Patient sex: M
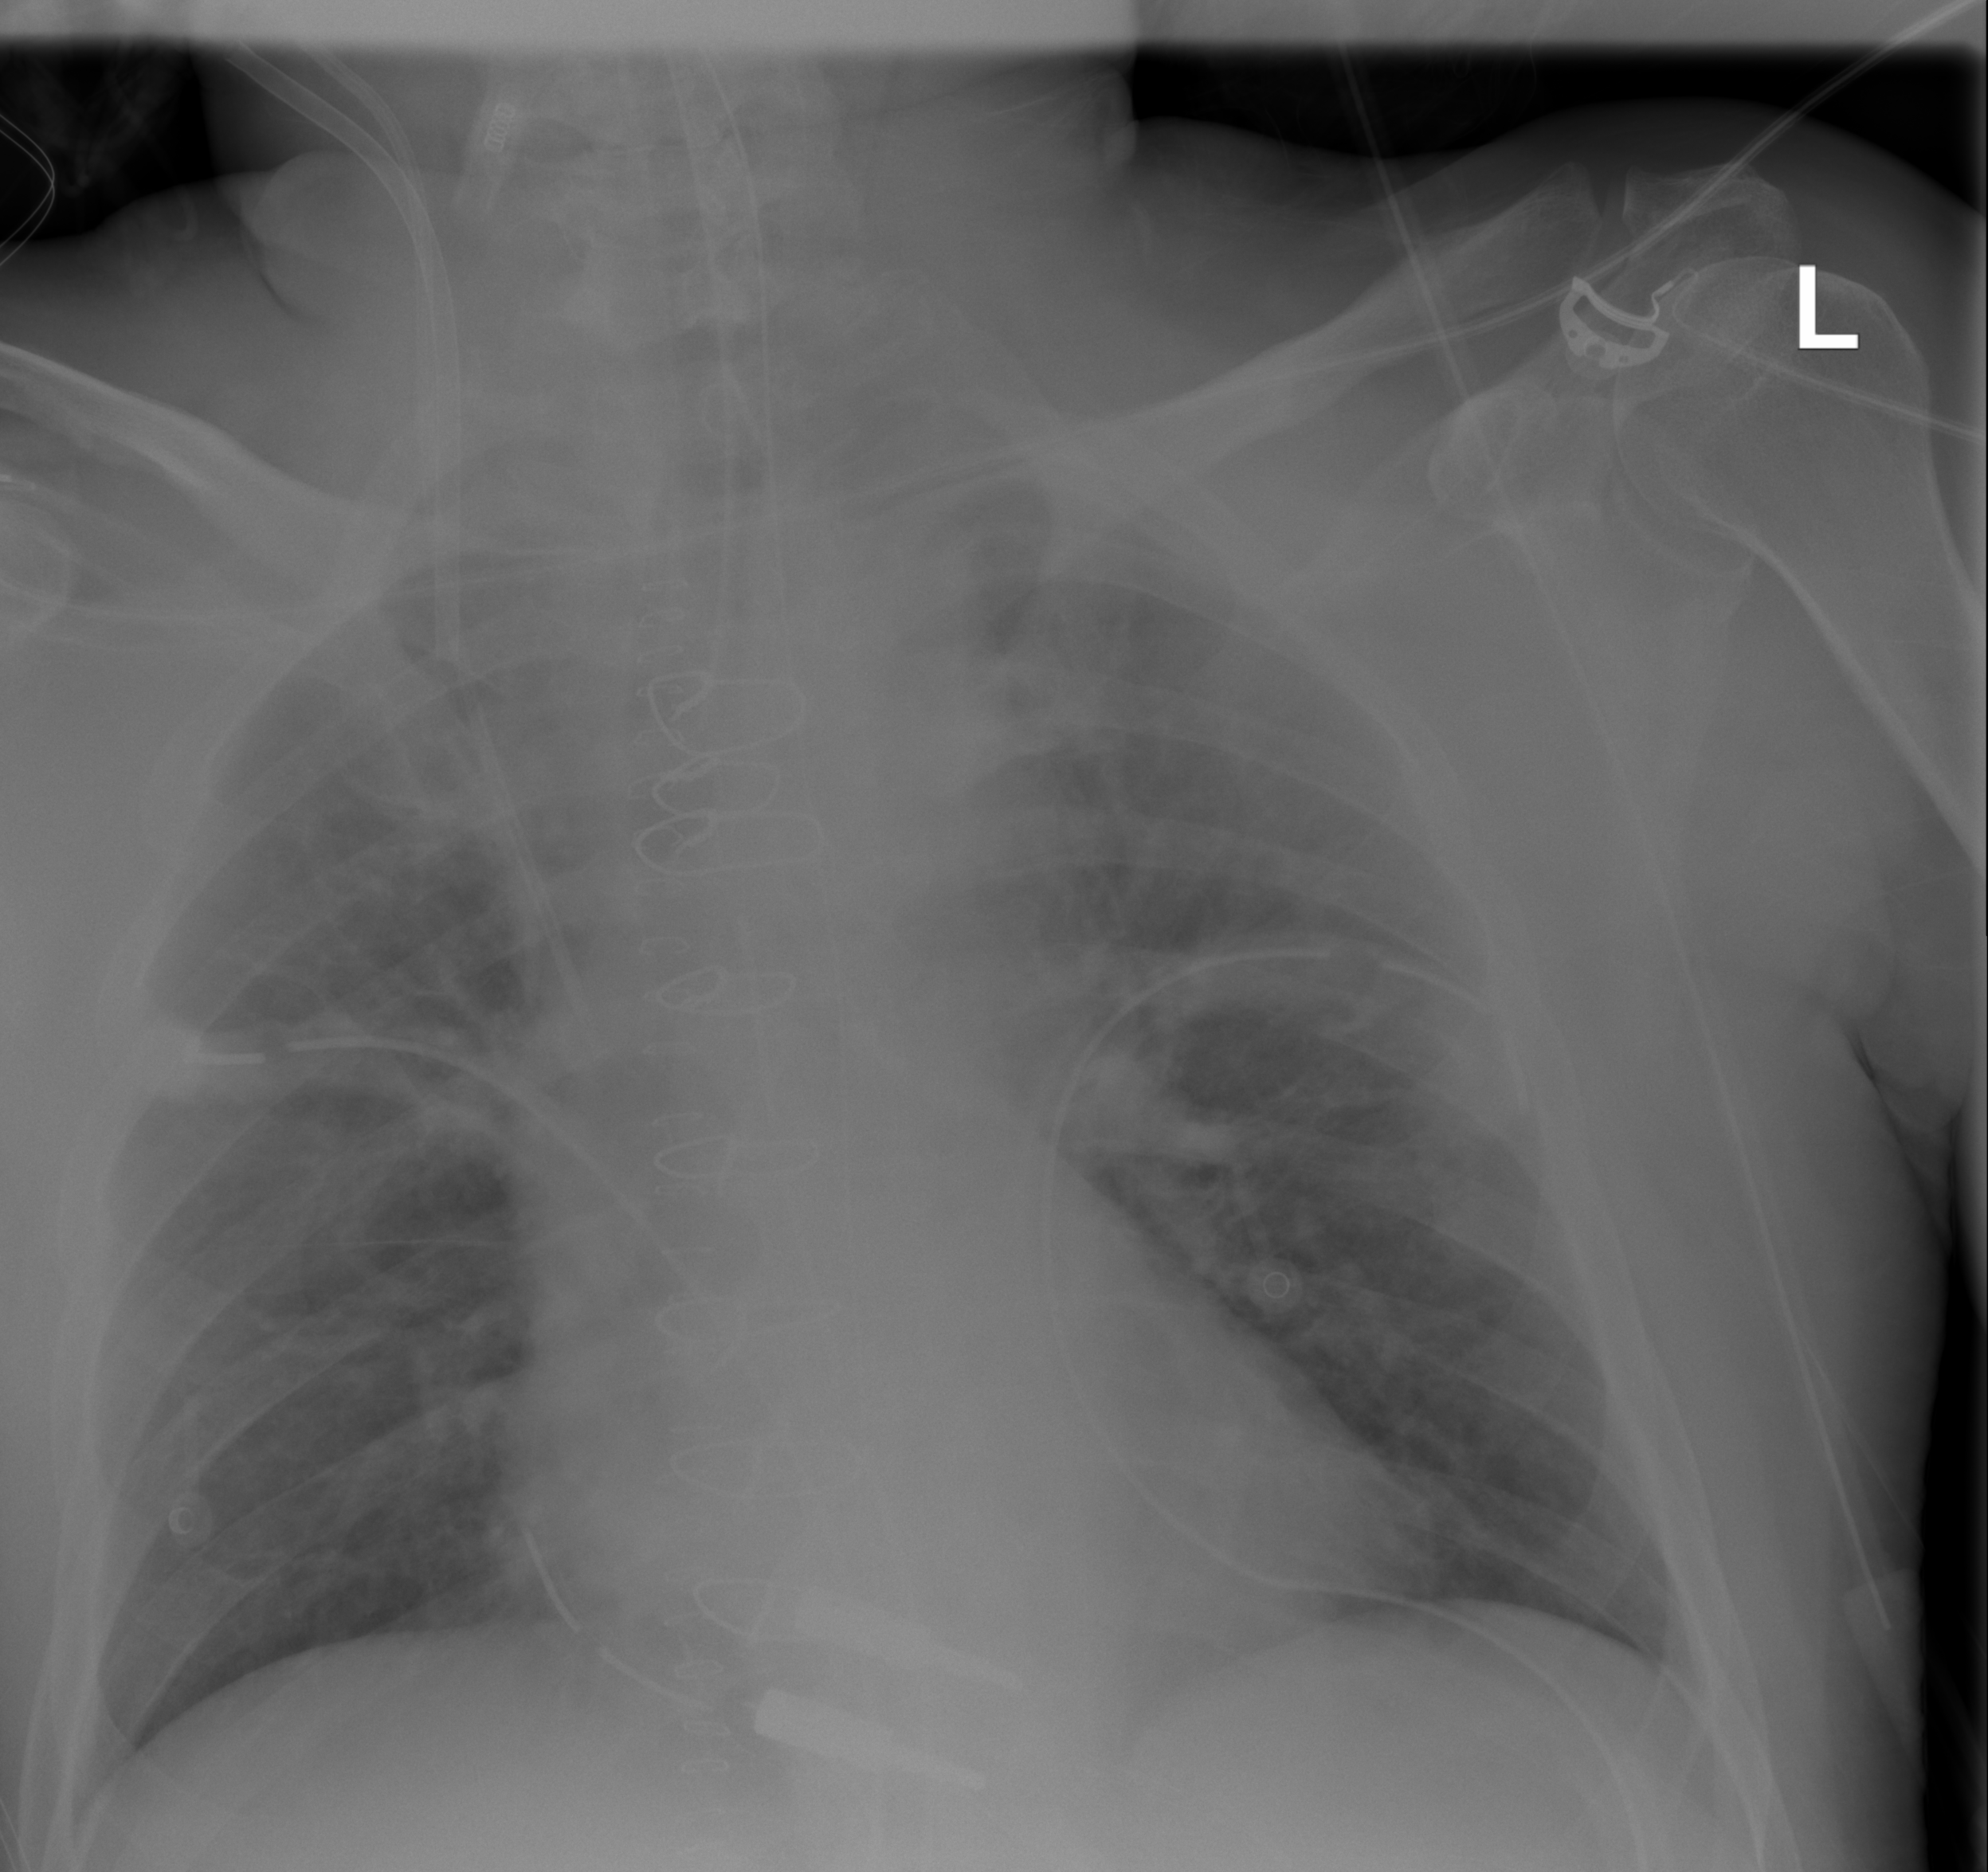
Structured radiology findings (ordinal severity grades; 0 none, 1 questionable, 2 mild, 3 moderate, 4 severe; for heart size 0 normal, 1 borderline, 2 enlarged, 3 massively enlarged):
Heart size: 0
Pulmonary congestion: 2
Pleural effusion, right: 0
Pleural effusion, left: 0
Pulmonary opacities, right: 2
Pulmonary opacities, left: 2
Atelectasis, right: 2
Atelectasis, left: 2